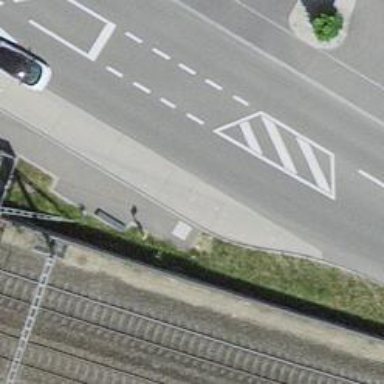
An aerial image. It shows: Platform for public transport. The platform is located by the road.